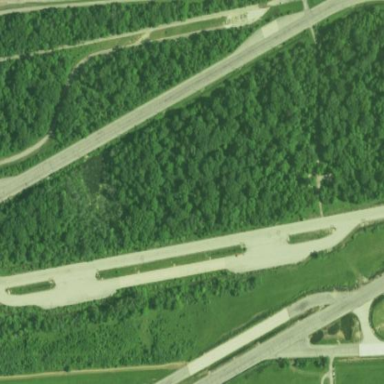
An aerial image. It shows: Raceway road.